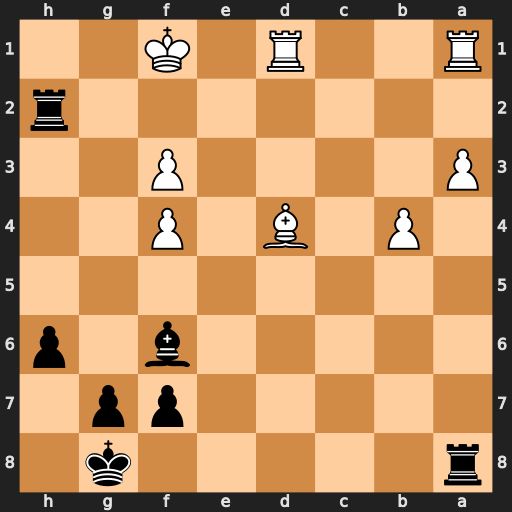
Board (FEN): r5k1/5pp1/5b1p/8/1P1B1P2/P4P2/7r/R2R1K2
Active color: b
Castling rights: -
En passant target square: -
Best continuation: Bxd4 Rxd4 Rh1+ Kg2 Rxa1